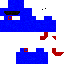
A female human skin with dark skin, wearing brown long hair dressed in a blue hoodie and blue pants, featuring a closed mouth.